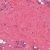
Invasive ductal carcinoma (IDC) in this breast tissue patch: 1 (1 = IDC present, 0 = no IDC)